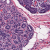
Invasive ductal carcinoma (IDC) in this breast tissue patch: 0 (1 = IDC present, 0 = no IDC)